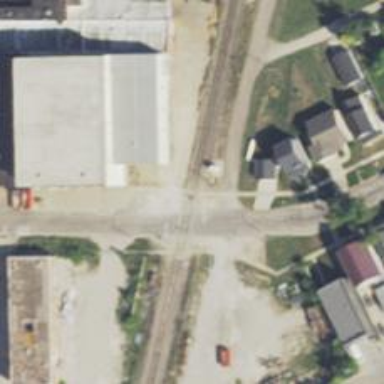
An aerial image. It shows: Railway crossing.